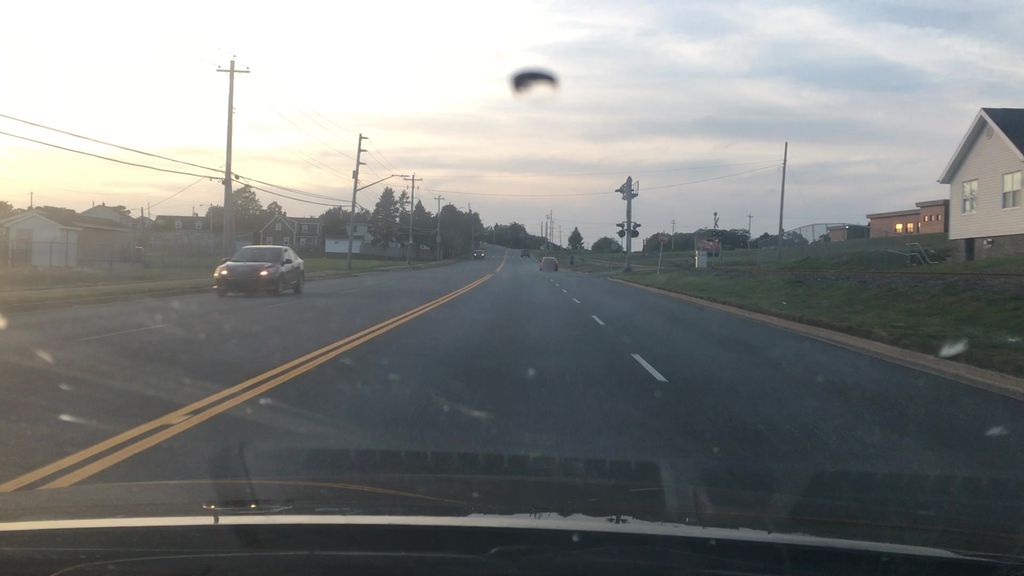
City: halifax